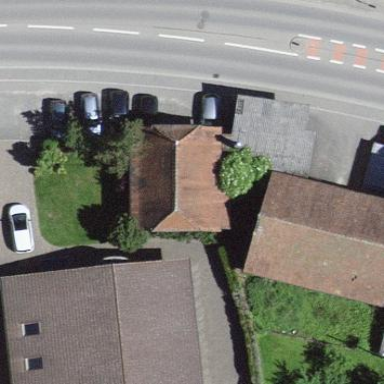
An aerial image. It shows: Garage.